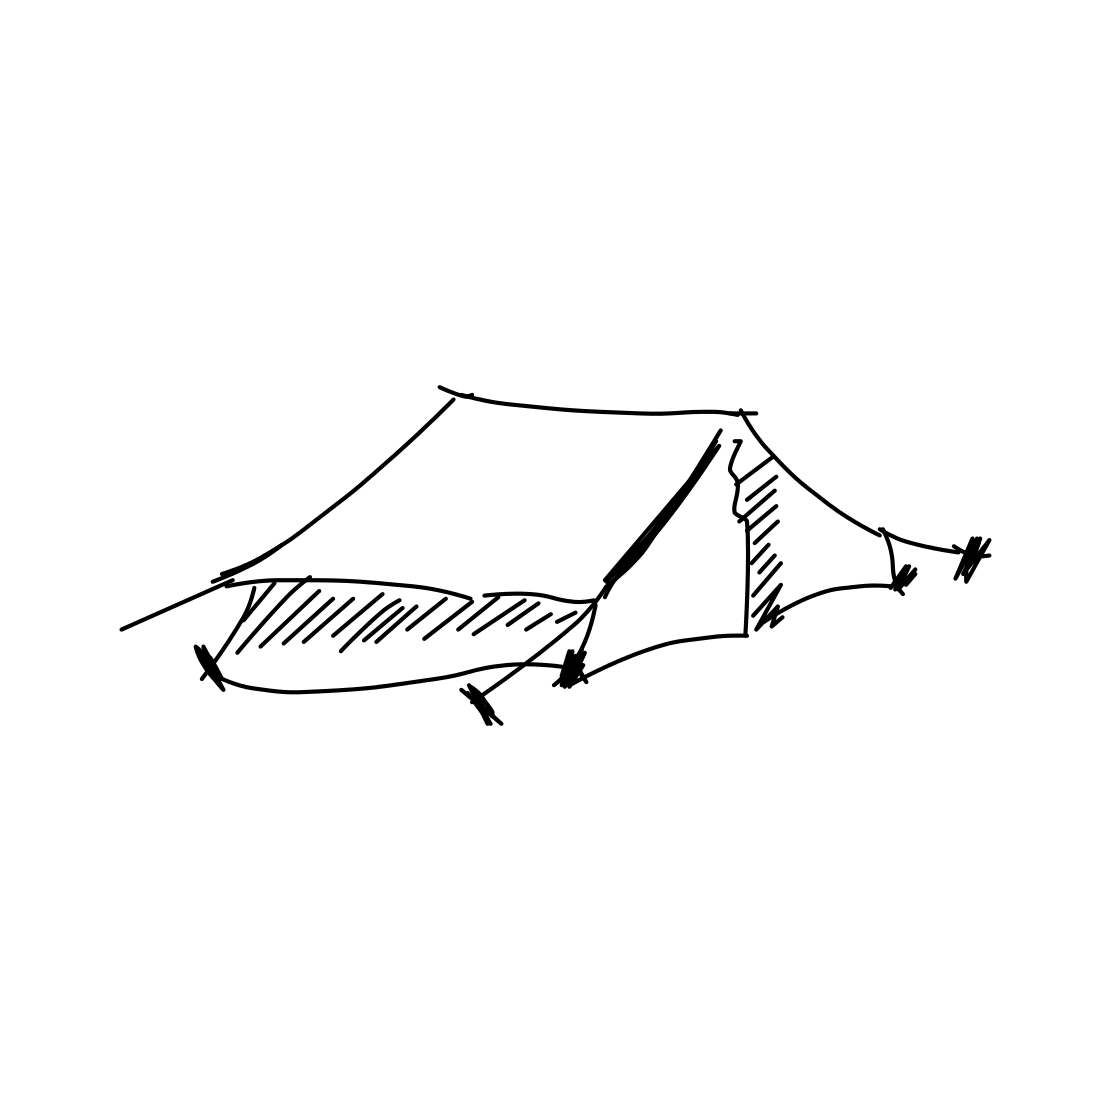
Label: tent